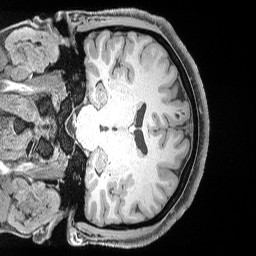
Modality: T1w
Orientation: coronal
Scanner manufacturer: siemens
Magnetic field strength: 3 T
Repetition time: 2.53 s
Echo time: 0.00169 s